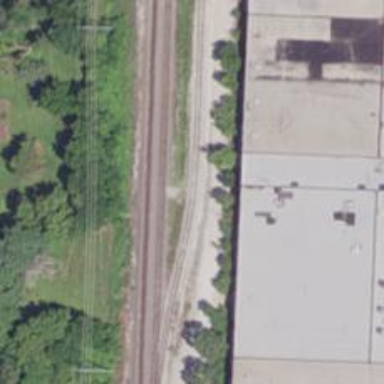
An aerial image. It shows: Railway spur service.